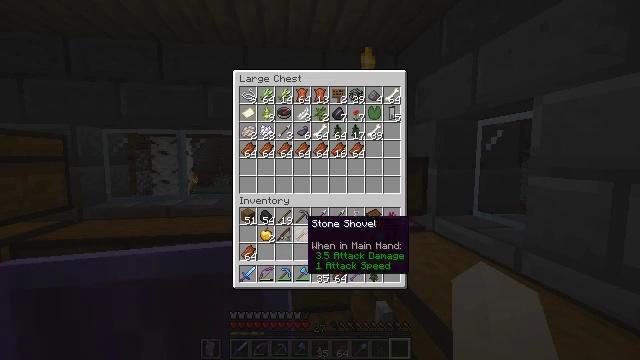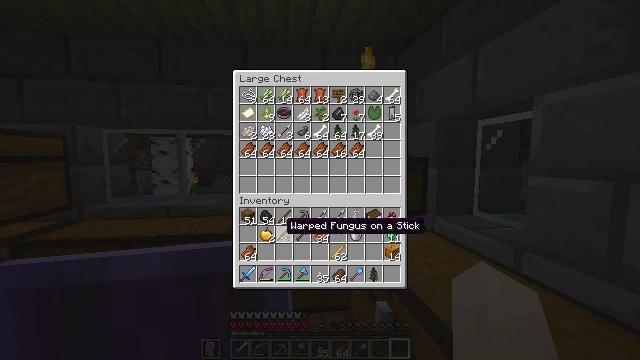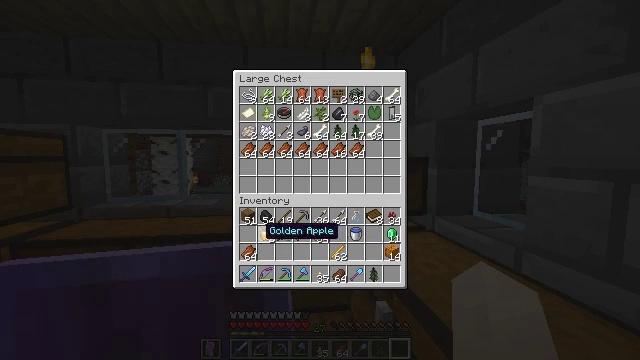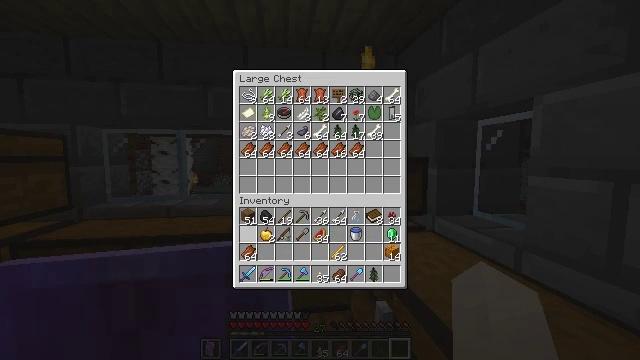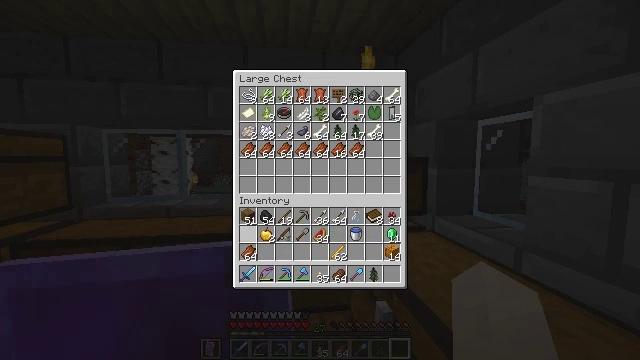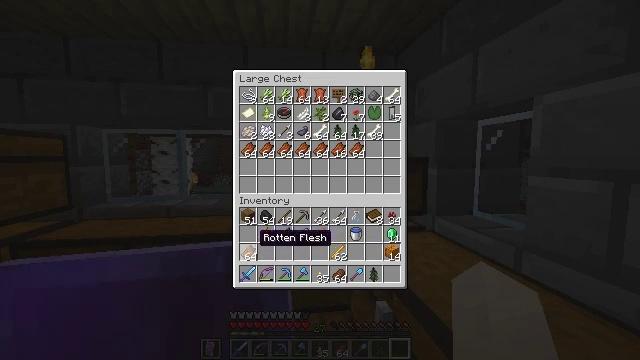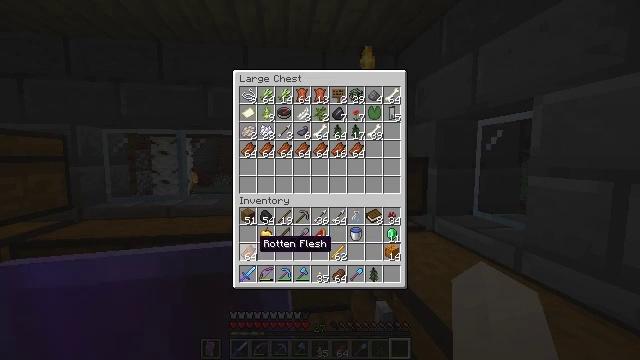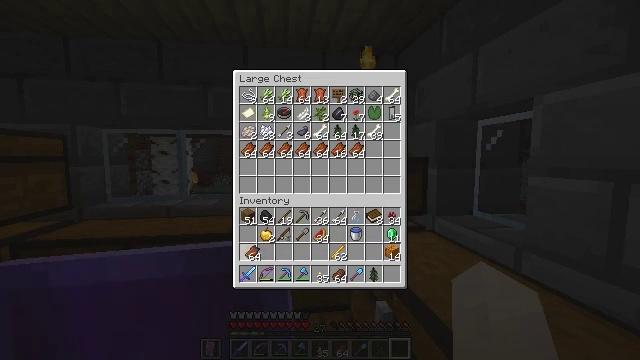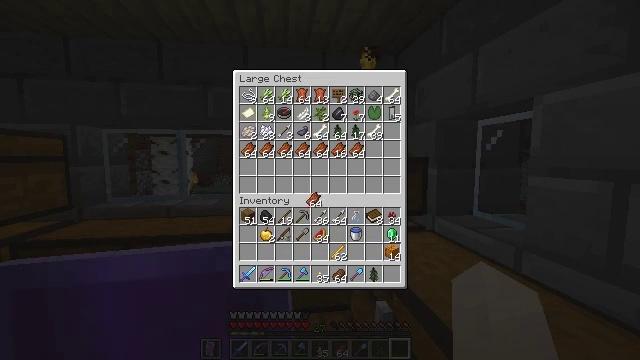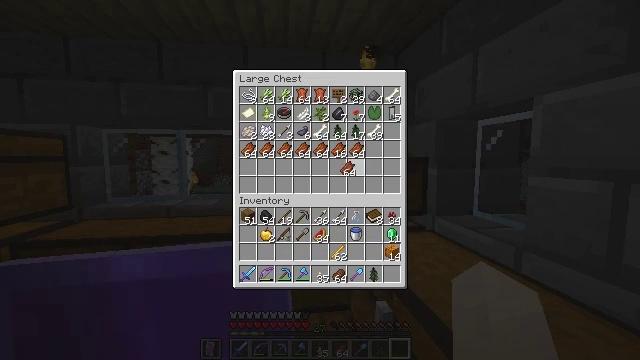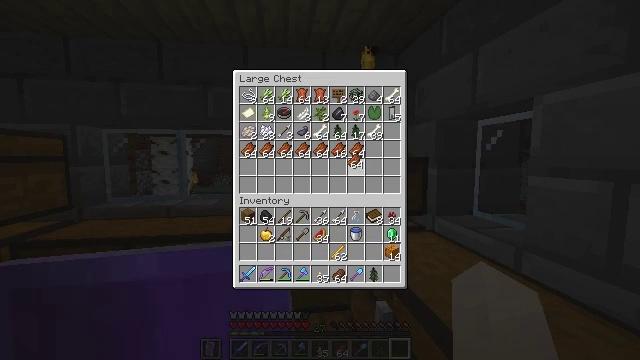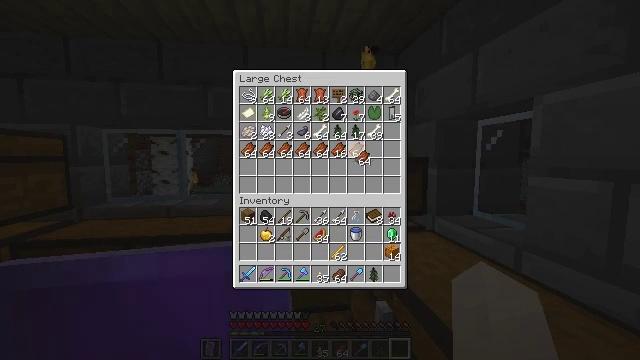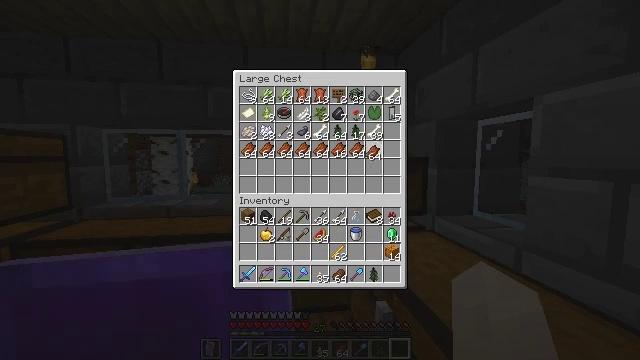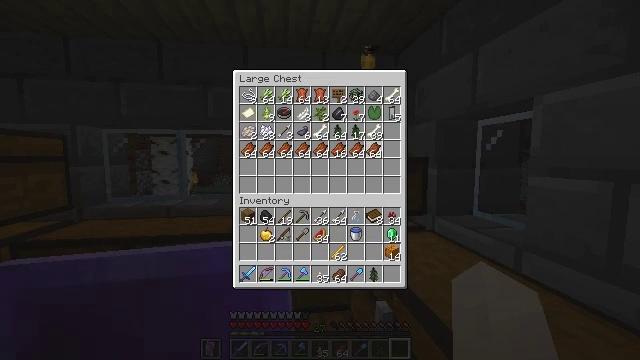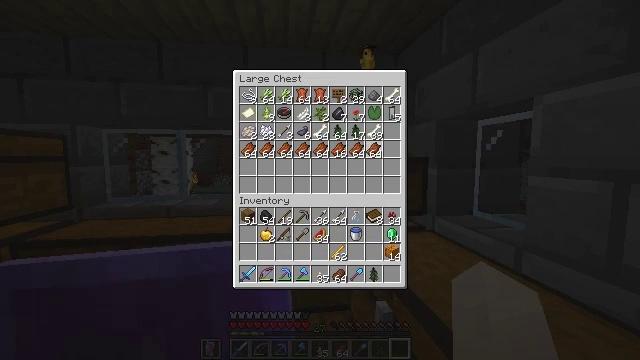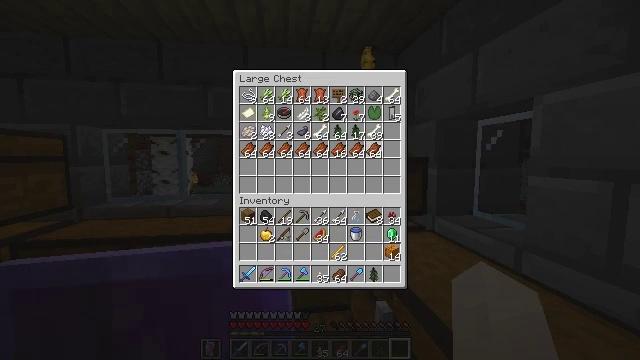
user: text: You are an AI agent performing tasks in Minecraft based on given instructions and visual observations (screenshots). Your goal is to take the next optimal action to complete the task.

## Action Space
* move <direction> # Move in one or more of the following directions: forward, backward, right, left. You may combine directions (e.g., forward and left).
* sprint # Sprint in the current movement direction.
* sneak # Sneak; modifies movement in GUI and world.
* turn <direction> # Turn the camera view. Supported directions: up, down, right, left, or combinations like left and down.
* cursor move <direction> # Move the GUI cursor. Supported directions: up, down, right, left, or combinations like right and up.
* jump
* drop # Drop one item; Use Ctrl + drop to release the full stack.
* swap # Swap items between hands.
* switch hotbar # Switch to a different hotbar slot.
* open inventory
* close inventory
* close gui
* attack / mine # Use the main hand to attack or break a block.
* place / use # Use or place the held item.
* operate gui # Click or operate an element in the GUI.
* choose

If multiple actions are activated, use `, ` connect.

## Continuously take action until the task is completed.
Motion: motion action
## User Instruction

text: Use glass in the crafting table to create a glass bottle.
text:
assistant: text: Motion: cursor move left
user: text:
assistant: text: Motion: sneak, cursor move left
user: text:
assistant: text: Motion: sneak
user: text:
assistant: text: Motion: sneak
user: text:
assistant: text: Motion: sneak
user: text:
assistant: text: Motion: no_op
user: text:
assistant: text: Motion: operate gui
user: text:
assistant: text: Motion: cursor move right and up
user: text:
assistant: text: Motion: cursor move right and up
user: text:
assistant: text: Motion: cursor move up
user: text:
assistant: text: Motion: cursor move right
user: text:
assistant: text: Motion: cursor move right
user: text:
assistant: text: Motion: no_op
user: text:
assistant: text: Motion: operate gui
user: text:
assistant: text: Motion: operate gui
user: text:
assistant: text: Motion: no_op
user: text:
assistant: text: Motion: no_op
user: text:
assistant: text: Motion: no_op
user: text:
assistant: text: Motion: operate gui
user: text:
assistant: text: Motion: operate gui
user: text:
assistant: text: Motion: no_op
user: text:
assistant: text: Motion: no_op
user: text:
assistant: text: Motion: no_op
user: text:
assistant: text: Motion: no_op
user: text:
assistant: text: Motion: operate gui
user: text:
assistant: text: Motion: no_op
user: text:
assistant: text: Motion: no_op
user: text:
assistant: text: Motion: no_op
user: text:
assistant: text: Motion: cursor move right
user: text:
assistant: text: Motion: cursor move down